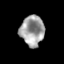
Tissue: skin
Cell type: Epithelial cells
Senescence score: 0.2681
Nuclear area (px): 709
Mean DAPI intensity: 159.612